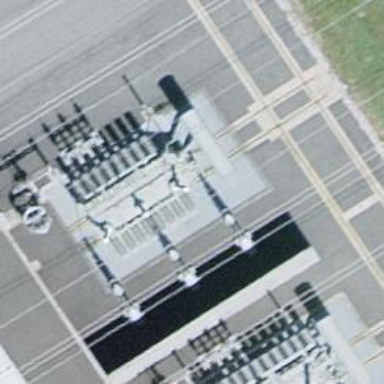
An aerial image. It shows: Outdoor transformer.